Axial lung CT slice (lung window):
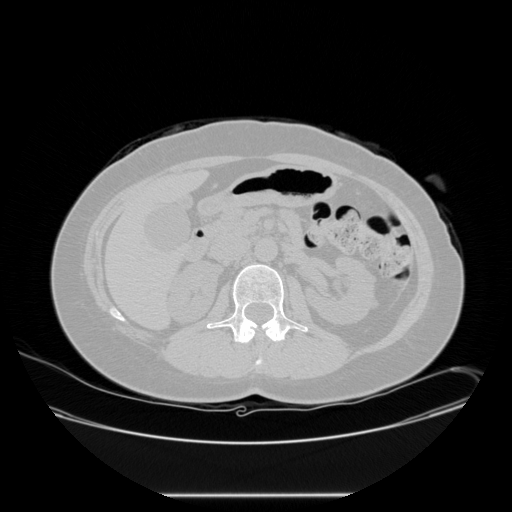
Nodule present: no